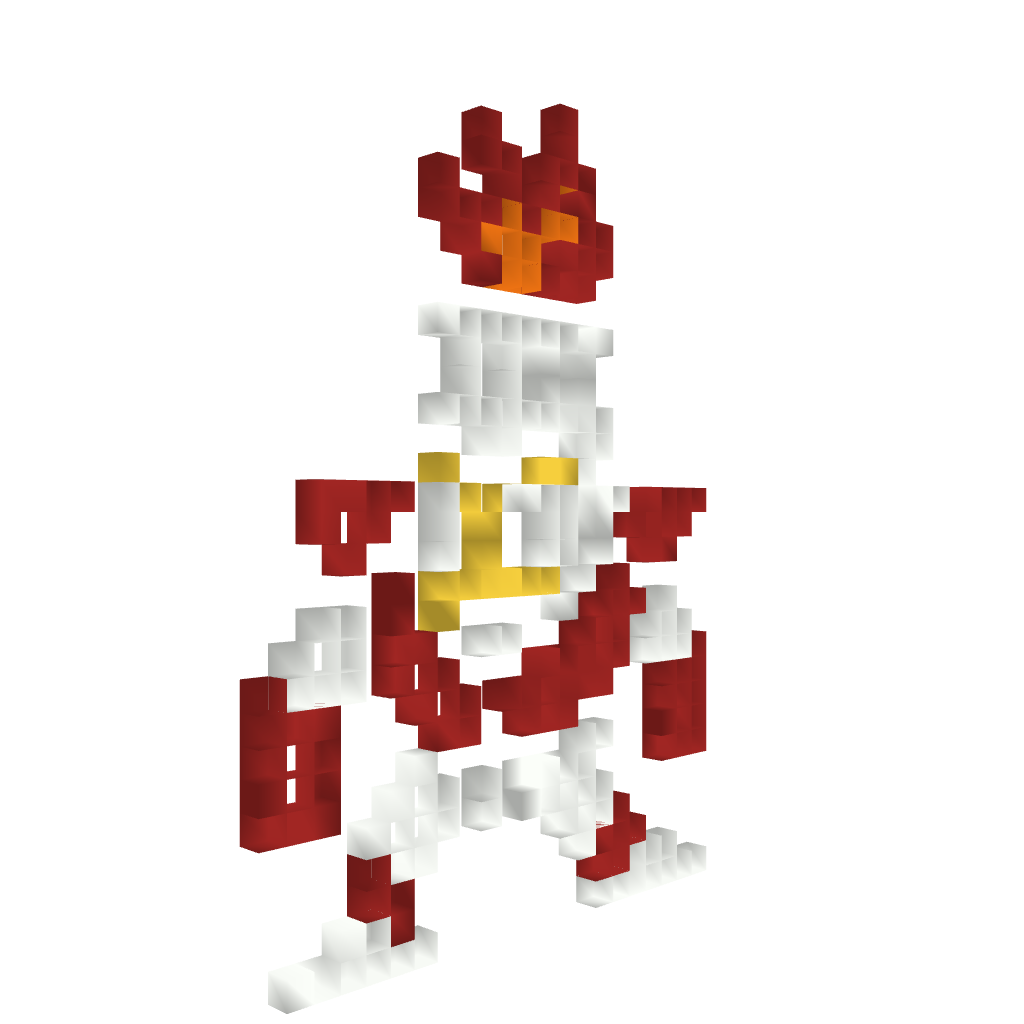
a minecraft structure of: Fireman (ErnieCIII)